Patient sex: M
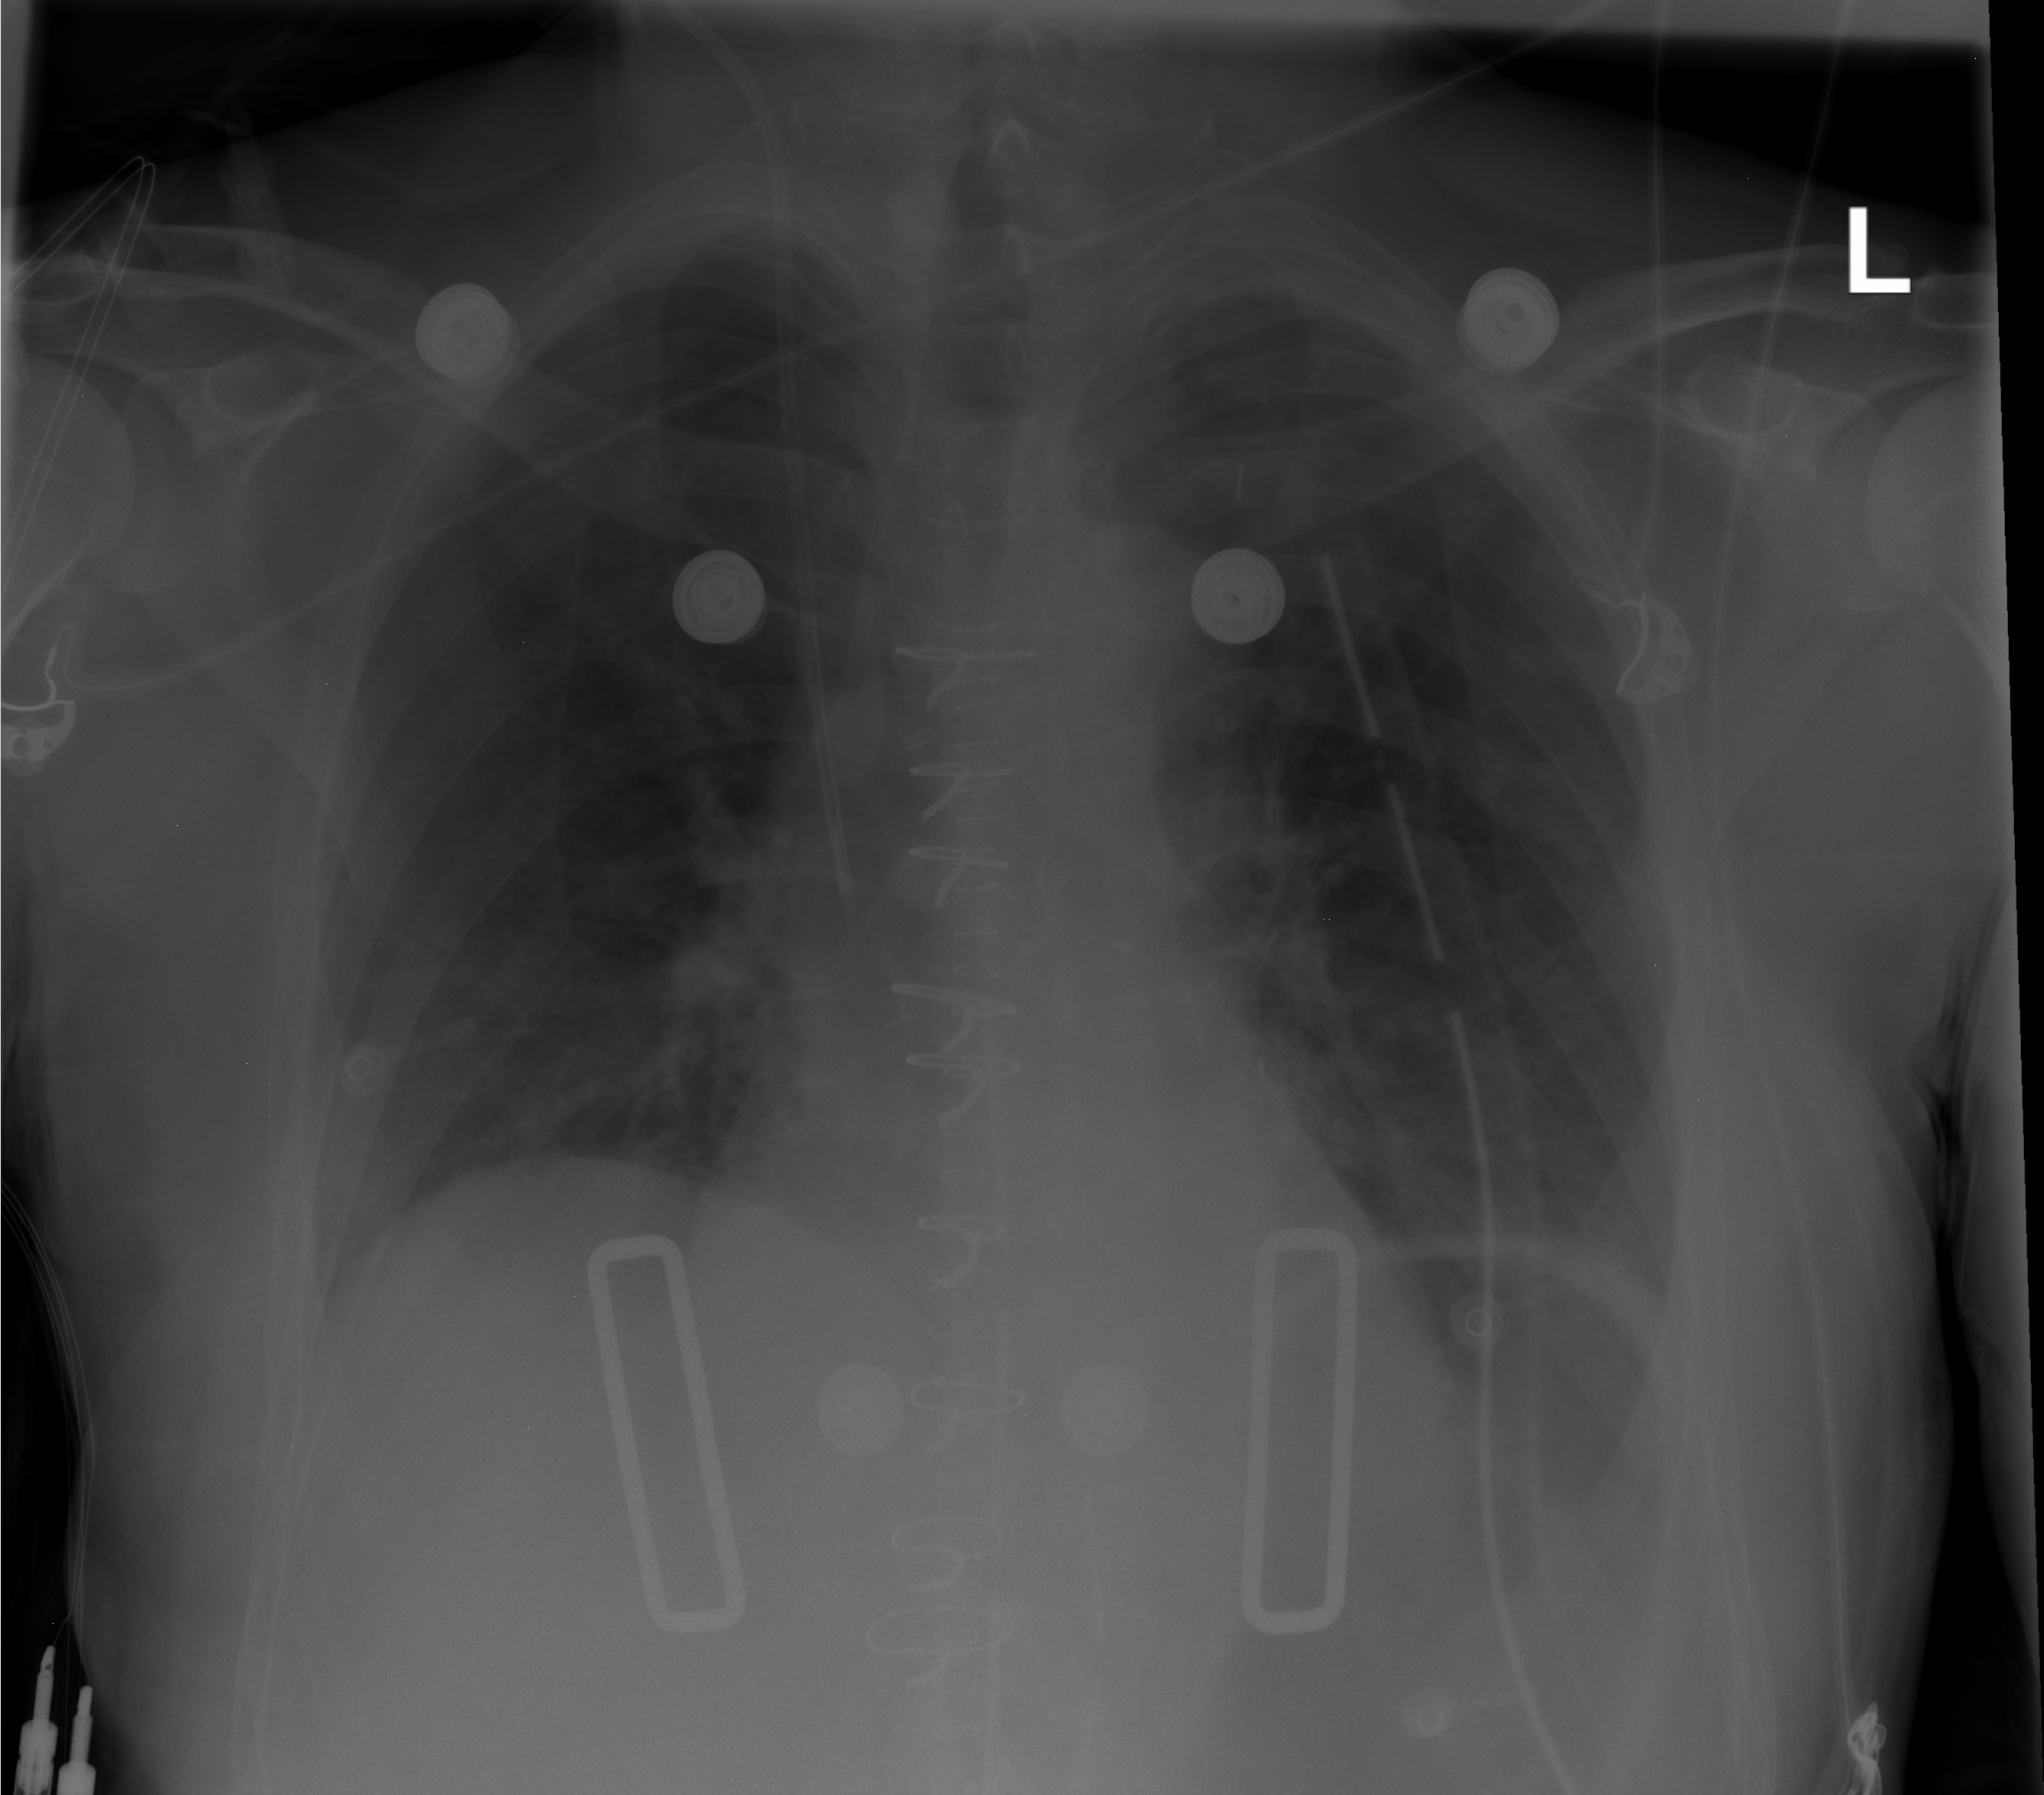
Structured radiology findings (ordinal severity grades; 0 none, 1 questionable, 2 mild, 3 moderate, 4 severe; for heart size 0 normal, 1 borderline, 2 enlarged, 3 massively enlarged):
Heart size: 0
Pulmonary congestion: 2
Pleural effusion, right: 0
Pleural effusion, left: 0
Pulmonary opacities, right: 0
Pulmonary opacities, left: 0
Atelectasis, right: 0
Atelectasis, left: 0